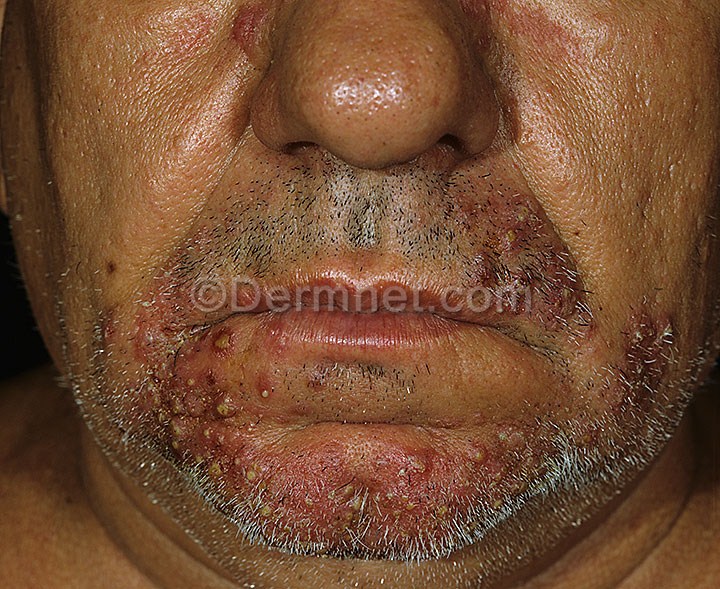
Disease: Cellulitis Impetigo and other Bacterial Infections